Question: I'm trying to learn and implement Entity FW in my project (Using 'Oracle 11g').
I'm trying to connect to my project using 'ODP.NET' data source and getting the next error:
> "ORA:12154:TNS: Could not resolve the connect identifier specified"

I looked into stuckoverflow and see that the say to see if the 'PATH' variable is configured correctly and I see there this:
'''
C:\app\USER\oracle\bin;C:\app\USER\product\11.2.0\client_1\bin;C:\app\USER\product\11.2.0\client_1;
'''
after all these I check the my 'TNSNAMES.ORA' file and see that in my 2 'HOME' folders there is the same 'TNSNAMES.ORA' file and the Instance I'm trying to connect too is configured correctly.
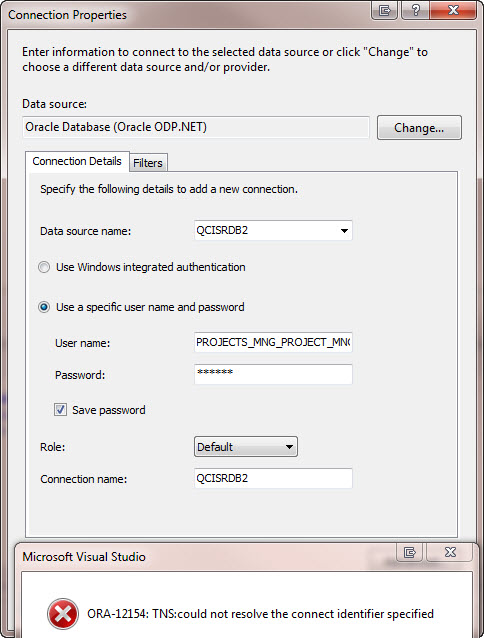
Answer: You have to do below mentioned check list for solve this issue.
- If you are using local naming (TNSNAMES.ORA file):- Make sure that "TNSNAMES" is listed as one of the values of the NAMES.DIRECTORY_PATH parameter in the Oracle Net profile (SQLNET.ORA)- Verify that a TNSNAMES.ORA file exists and is in the proper directory and is accessible.- Check that the net service name used as the connect identifier exists in the TNSNAMES.ORA file.- Make sure there are no syntax errors anywhere in the TNSNAMES.ORA file. Look for unmatched parentheses or stray characters. Errors in a TNSNAMES.ORA file may make it unusable.- If you are using directory naming:- Verify that "LDAP" is listed as one of the values of the NAMES.DIRETORY_PATH parameter in the Oracle Net profile (SQLNET.ORA).- Verify that the LDAP directory server is up and that it is accessible.- Verify that the net service name or database name used as the connect identifier is configured in the directory.- Verify that the default context being used is correct by specifying a fully qualified net service name or a full LDAP DN as the connect identifier- If you are using easy connect naming:- Verify that "EZCONNECT" is listed as one of the values of the NAMES.DIRETORY_PATH parameter in the Oracle Net profile (SQLNET.ORA).- Make sure the host, port and service name specified are correct.- Try enclosing the connect identifier in quote marks. See the Oracle Net Services Administrators Guide or the Oracle operating system specific guide for more information on naming.
For more information check <URL> under "Oracle Net Connections"
I hope this will help to you.